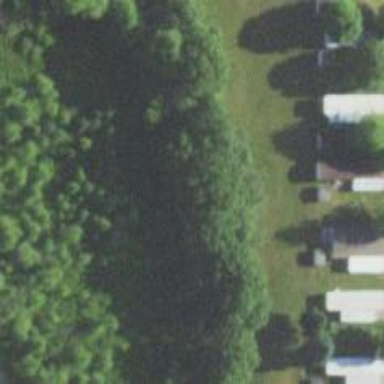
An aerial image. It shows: Miniature railway.